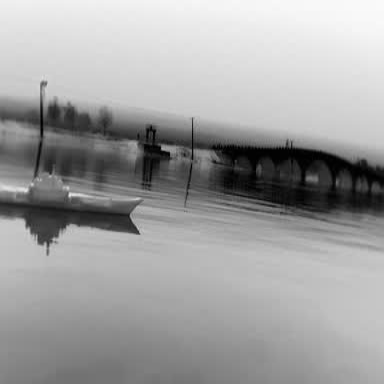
There is a warship in the infrared image.